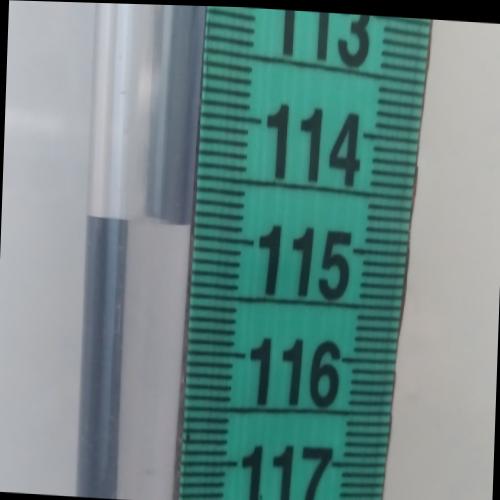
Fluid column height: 114.9 cm